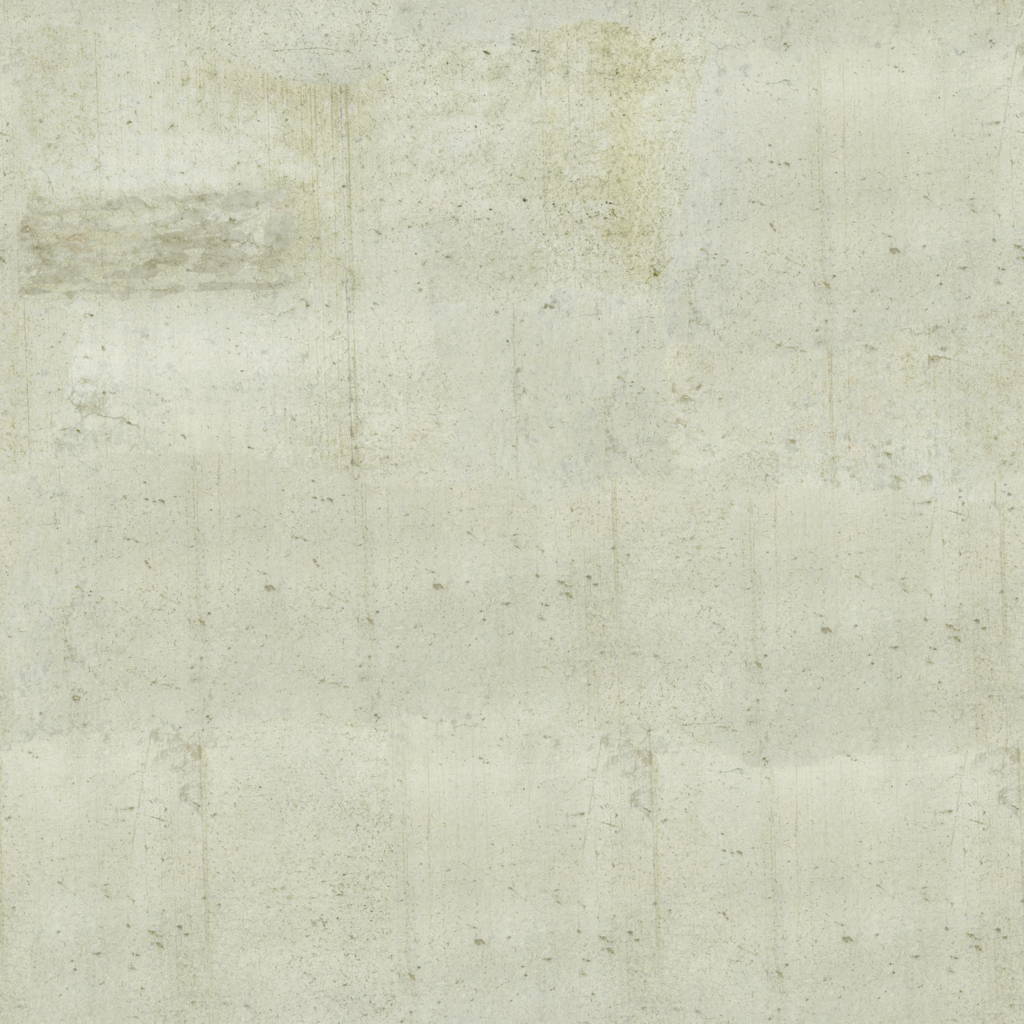
Texture map type: Color